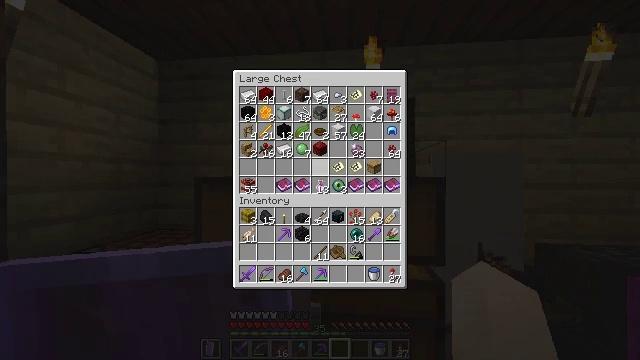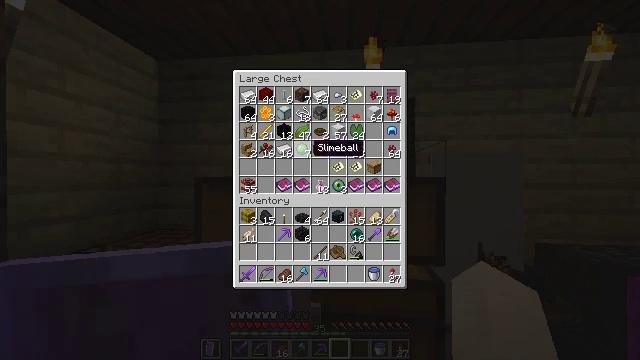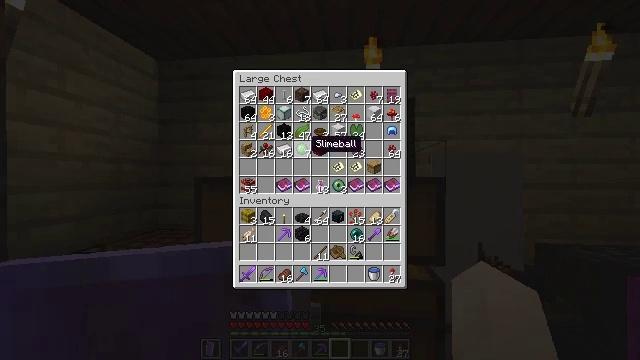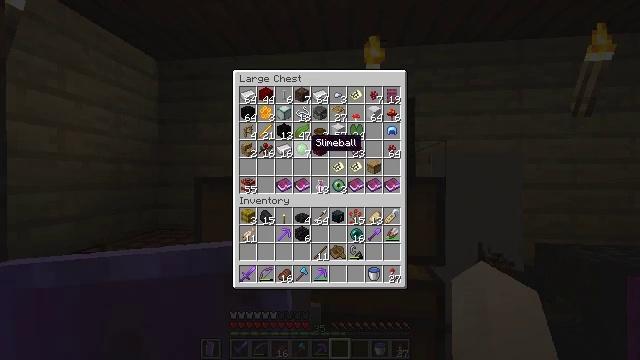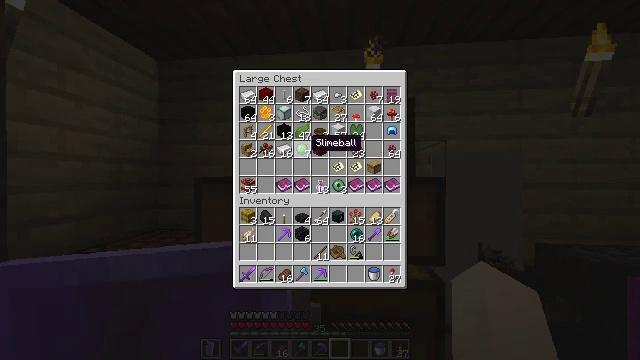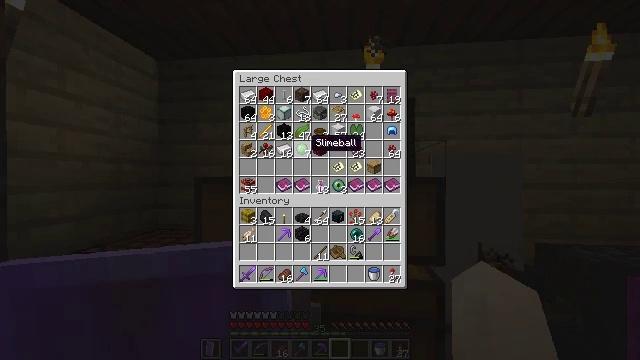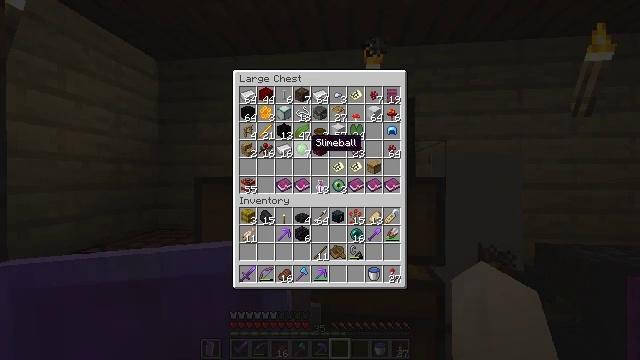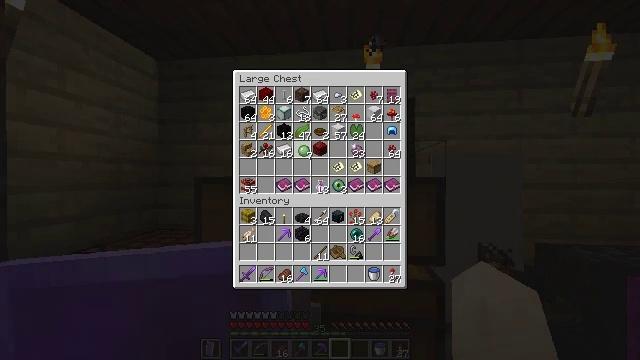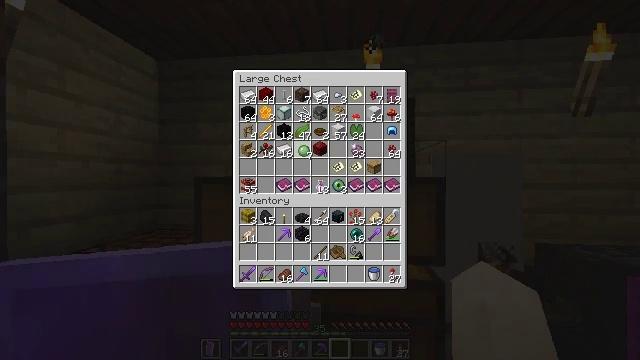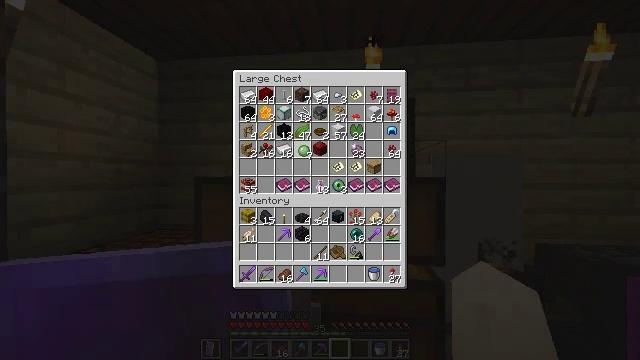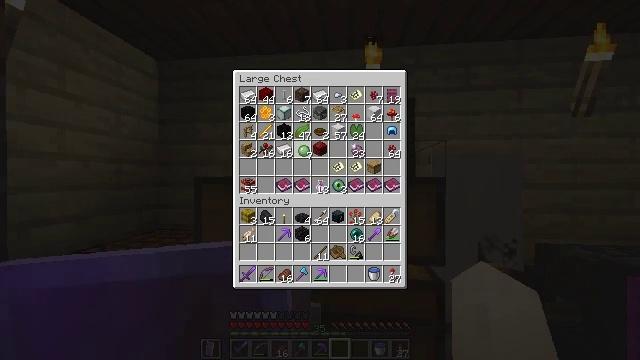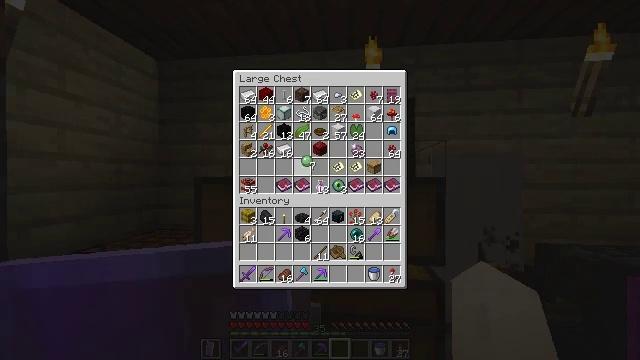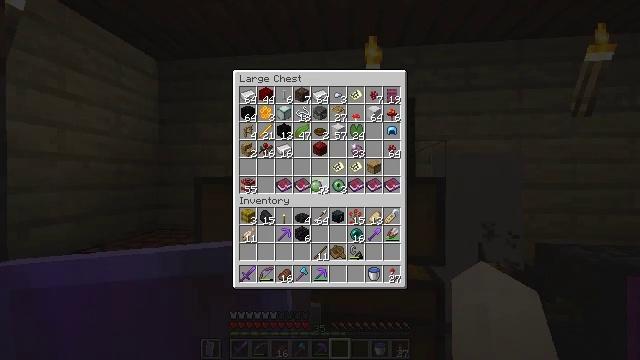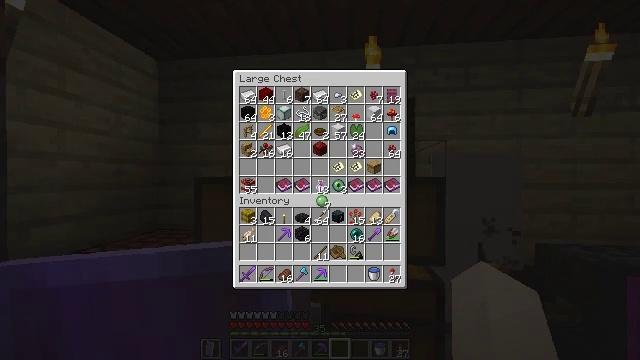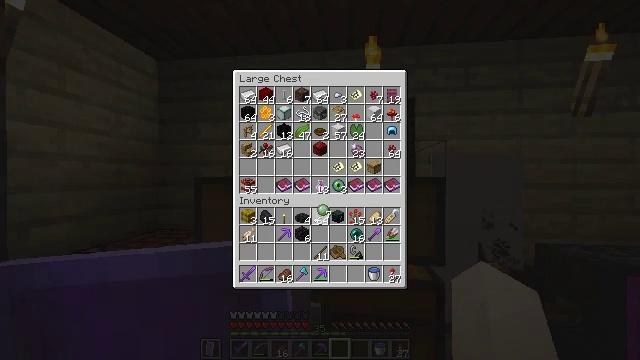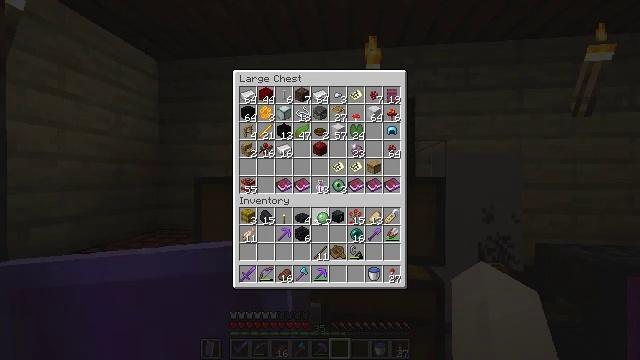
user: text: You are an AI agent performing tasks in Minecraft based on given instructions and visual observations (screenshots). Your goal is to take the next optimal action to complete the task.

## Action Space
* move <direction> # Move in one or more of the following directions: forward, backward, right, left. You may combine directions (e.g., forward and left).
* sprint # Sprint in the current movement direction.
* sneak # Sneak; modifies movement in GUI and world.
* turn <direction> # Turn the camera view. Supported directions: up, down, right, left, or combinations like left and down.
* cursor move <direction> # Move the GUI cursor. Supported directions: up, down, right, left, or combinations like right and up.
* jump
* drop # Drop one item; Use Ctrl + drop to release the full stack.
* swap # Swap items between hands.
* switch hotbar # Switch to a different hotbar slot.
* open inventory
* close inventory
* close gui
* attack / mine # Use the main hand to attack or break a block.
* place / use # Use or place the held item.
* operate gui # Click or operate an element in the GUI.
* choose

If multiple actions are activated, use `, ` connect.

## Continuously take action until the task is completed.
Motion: motion action
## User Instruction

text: Use a crafting table to craft a lead with slimeball and string.
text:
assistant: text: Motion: turn up
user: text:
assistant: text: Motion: no_op
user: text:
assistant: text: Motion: no_op
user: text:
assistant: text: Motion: no_op
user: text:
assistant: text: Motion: no_op
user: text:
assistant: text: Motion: no_op
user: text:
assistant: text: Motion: attack / mine
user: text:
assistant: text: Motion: attack / mine
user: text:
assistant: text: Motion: no_op
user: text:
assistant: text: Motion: no_op
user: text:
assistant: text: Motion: turn down
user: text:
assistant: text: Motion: turn right and down
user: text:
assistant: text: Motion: turn down
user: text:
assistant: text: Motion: turn down
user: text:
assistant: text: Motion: turn down
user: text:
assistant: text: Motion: no_op
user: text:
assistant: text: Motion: no_op
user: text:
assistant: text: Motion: no_op
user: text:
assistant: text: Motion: no_op
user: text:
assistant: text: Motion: no_op
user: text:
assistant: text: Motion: no_op
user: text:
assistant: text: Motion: no_op
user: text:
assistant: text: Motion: no_op
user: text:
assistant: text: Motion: no_op
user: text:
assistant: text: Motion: use / place
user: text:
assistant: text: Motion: use / place
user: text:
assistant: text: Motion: use / place
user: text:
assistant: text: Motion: use / place
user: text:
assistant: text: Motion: no_op
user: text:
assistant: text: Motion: no_op